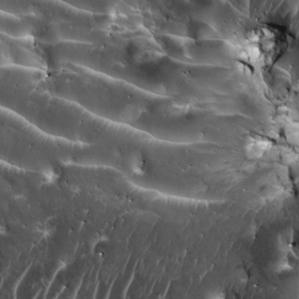
Label: non_frost